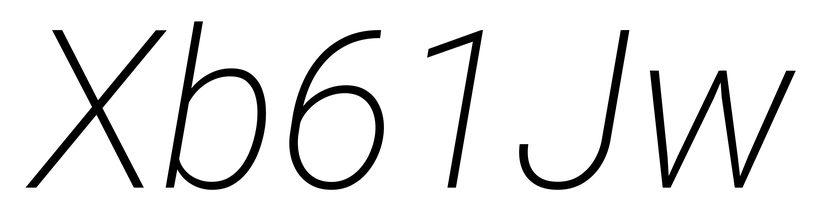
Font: Roboto-Italic_ExtraLight_Italic